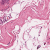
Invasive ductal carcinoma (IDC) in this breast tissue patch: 0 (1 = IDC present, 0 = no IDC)